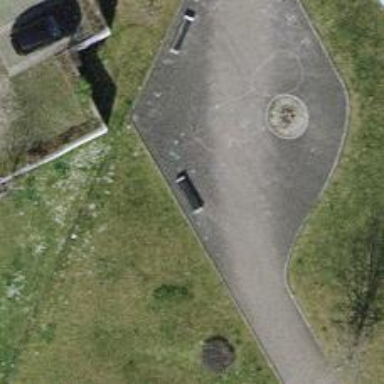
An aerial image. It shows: Bench.